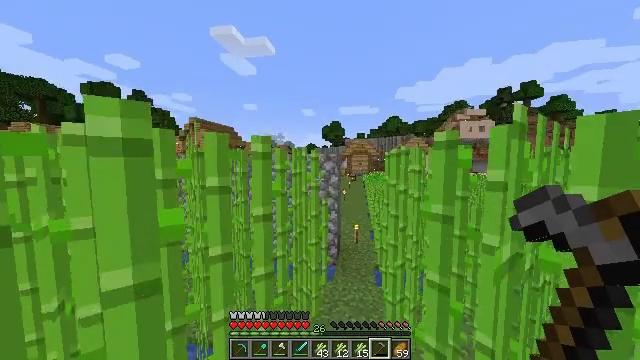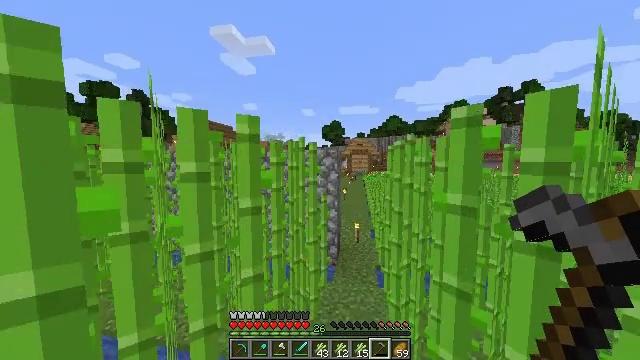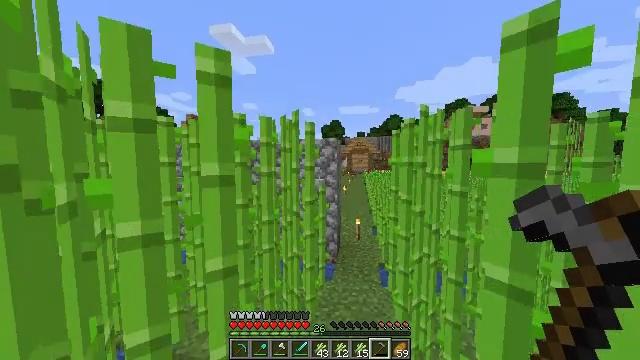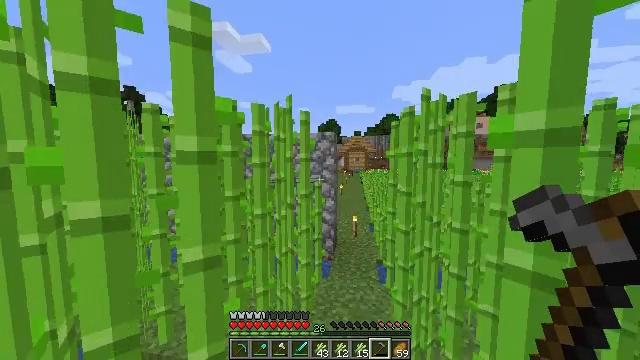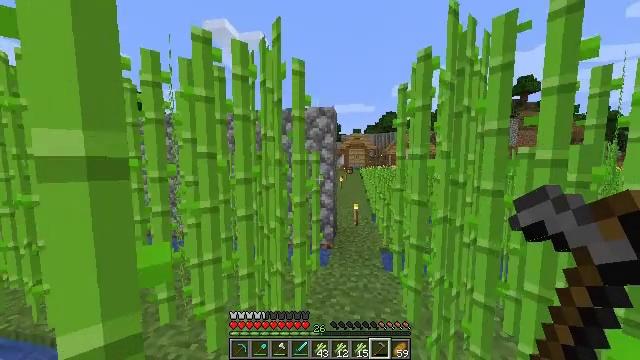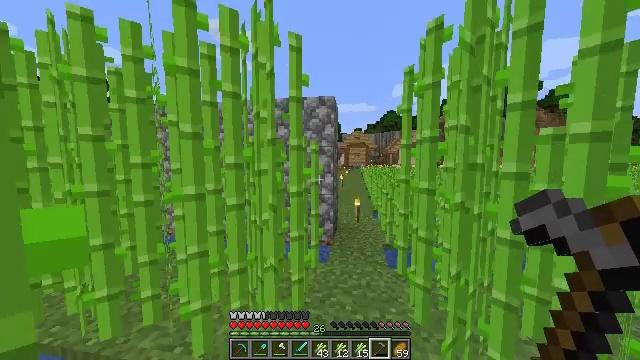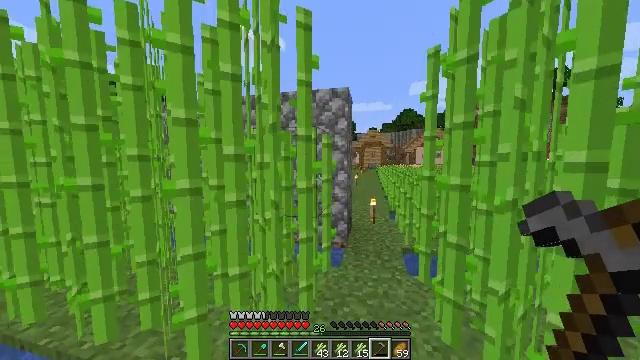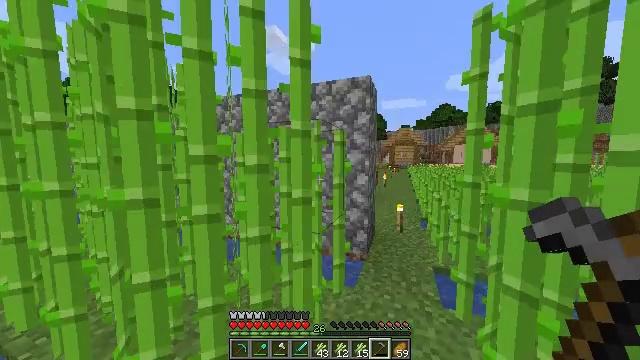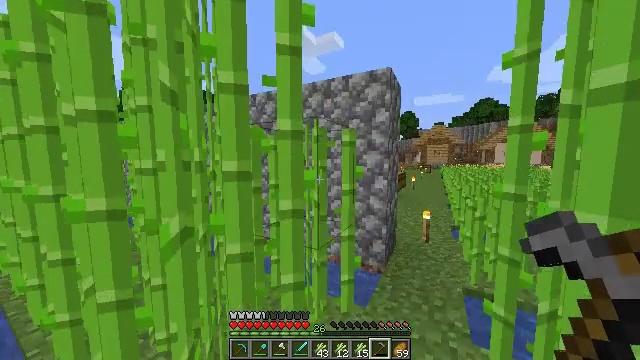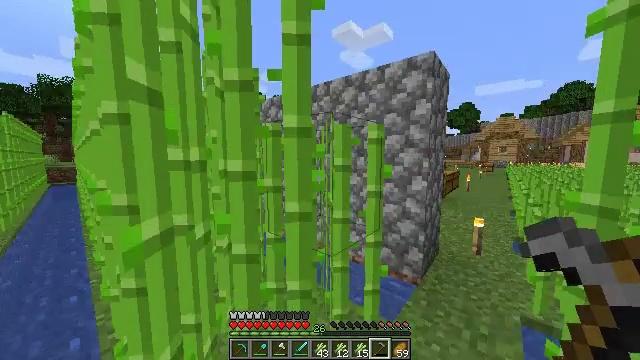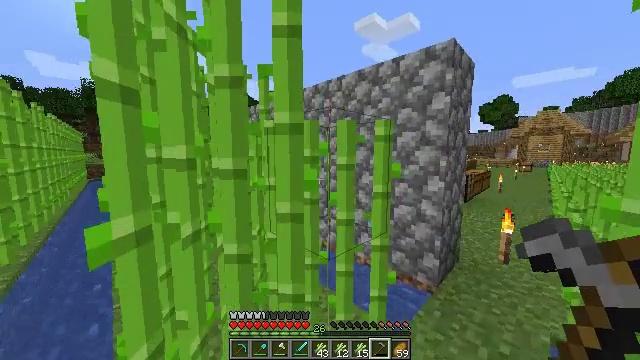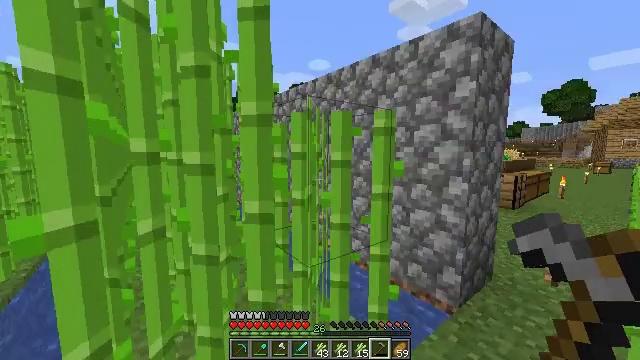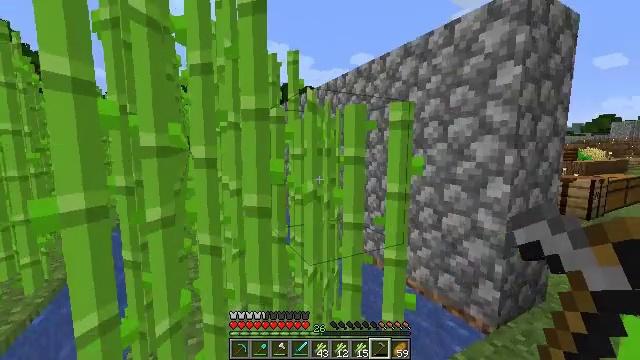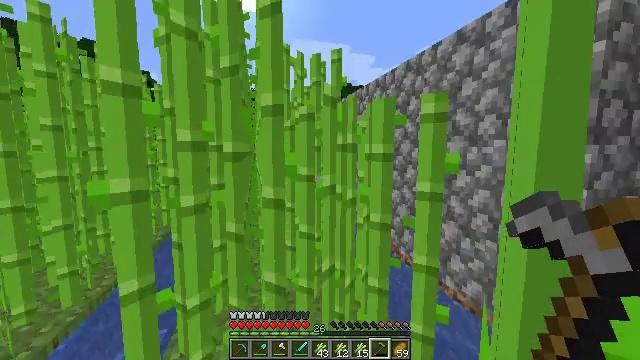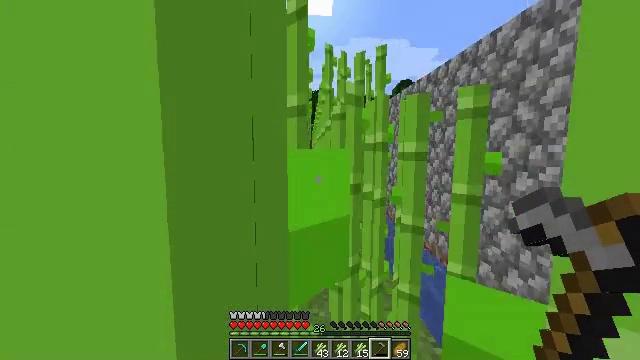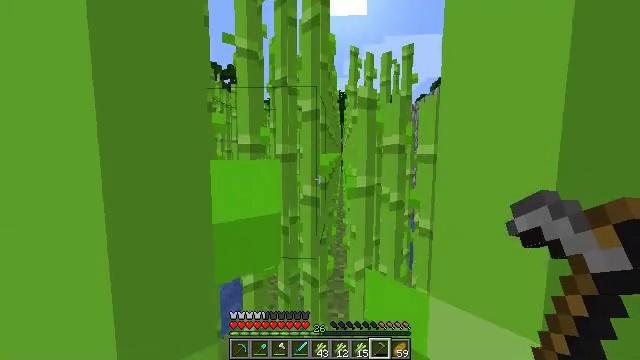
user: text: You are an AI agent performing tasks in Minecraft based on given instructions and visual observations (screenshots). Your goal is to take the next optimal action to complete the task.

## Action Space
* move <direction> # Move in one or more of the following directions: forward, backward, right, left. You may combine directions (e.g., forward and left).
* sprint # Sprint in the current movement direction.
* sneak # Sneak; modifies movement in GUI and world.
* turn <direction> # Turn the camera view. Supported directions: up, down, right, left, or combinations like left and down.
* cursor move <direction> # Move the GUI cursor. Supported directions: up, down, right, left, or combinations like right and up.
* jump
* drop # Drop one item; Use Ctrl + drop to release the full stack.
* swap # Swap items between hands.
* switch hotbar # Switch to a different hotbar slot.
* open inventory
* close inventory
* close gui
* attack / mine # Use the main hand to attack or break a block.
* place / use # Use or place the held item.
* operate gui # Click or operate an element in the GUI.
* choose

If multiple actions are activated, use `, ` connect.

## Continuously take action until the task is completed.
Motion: motion action
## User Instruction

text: Collect sugar cane near water sources.
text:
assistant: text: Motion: move forward, sprint
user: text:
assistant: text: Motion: move forward, sprint
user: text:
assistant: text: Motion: move forward
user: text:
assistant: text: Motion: move forward
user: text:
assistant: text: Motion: move forward and move right
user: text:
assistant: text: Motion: move forward and move right, turn left
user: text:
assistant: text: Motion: move forward and move right, turn left
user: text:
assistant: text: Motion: move forward and move right, turn left
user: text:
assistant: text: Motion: move right, turn left
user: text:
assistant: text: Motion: move right, turn left
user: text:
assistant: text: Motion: move right, turn left
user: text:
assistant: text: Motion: move right, turn left
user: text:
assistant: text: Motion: move right, turn left
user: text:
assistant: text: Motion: turn left
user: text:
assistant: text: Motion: turn left
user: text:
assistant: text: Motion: turn left
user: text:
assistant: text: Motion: no_op
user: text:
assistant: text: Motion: no_op
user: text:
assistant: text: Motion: turn left
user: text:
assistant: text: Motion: turn left
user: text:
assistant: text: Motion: no_op
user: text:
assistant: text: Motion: no_op
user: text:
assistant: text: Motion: move forward
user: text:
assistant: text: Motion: move forward
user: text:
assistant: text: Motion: move forward
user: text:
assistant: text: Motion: turn right
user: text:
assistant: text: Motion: turn right
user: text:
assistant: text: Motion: no_op
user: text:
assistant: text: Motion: no_op
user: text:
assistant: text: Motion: no_op